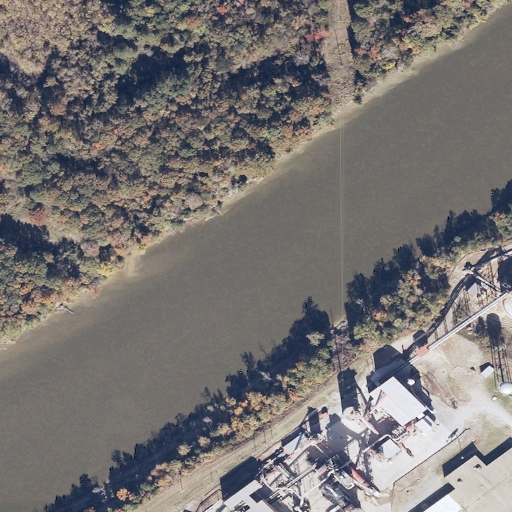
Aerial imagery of bar in Alabama named Cedar Creek Shoals containing open water, woody wetlands, deciduous forest, mixed forest, medium intensity development, low intensity development, high intensity development, open development, pasture, and grassland